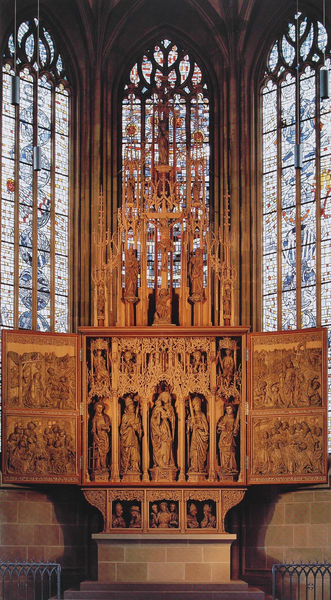
Titel: Hochaltar
Künstler: Hans (Skulpturen) Seyfer
Standort: Heilbronn
Institution: Kilianskirche
Schlagwörter: blau, flügel, schatten, braun, bunt, fenster, glas, holz, lampen, licht, raum, säulen, zaun, wand, architektur, barock, bibel, geschichte, sockel, stein, fünf, innenraum, brüstung, gitter, kirche, kind, gotik, skulptur, relief, bogen, türen, farben, mauer, figuren, verzierung, stufen, plastik, hoch, foto, fotografie, photographie, nische, gewölbe, alter, kreuz, religion, plastisch, bleiglas, glasscheibe, altar, schnitzerei, photo, otto, sandstein, buntglas, dienste, farbfoto, glasfenster, glasmalerei, gotisch, spitzbögen, christus, jesus, pieta, chor, heilige, gothik, maria, madonna, brau, schrein, sakral, aufnahme, bau, weise, geschnitzt, schnitzwerk, altarbild, masswerk, tryptichon, aufbau, nischen, fialen, jesuskind, fester, sachatten, kirchenfenster, spätgotik, gesprenge, mensa, predella, retabel, schnitzkunst, tafeln, chorraum, flügelaltar, katholisch, holzarbeit, triptichon, flamboyant, schnitzarbeit, van eyck, riemenschneider, pedrella, altarflügel, aufgeklappt, farbfenster, filaen, glasmaleirei, lindenholz, holzschnitzerei, ungefasst, flügelalter, mens, foo, kommuniongitter, altarflpügel, altar glasfenster, chorgitter, ma?werk, 'kriche, holzchnitzerei, lekirche